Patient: sex F, age 39
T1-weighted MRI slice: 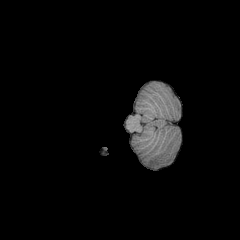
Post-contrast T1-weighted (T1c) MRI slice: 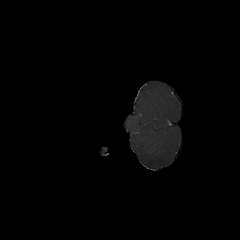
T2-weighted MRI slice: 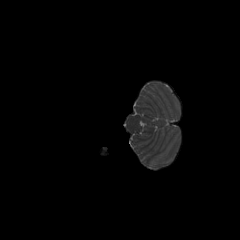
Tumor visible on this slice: no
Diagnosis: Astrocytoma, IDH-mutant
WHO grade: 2